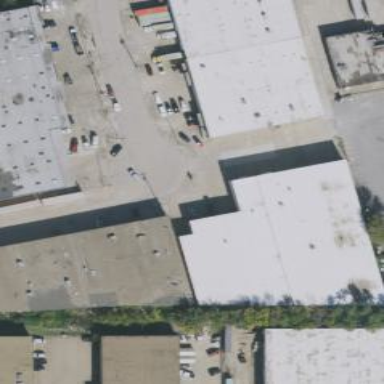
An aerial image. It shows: Commercial building.